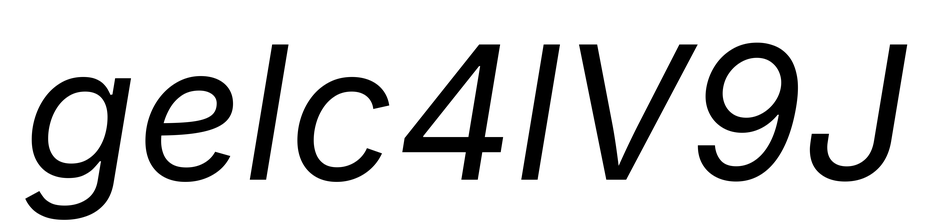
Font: Inter-Italic_Italic